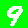
Digit: 9